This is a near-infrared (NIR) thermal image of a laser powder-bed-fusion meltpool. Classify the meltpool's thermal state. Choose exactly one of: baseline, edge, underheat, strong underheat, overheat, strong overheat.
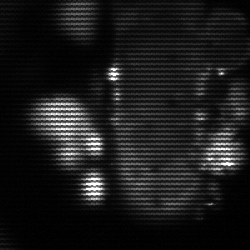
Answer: strong underheat